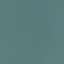
Land use / land cover: SeaLake